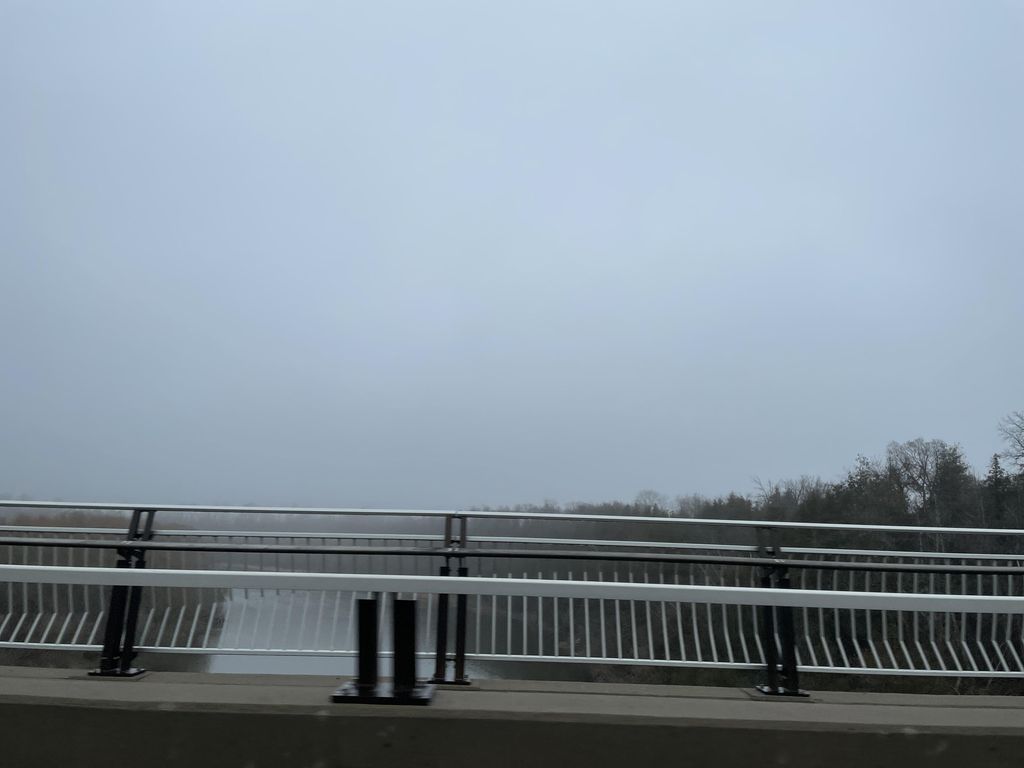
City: kitchener-waterloo